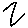
Label: zigzag